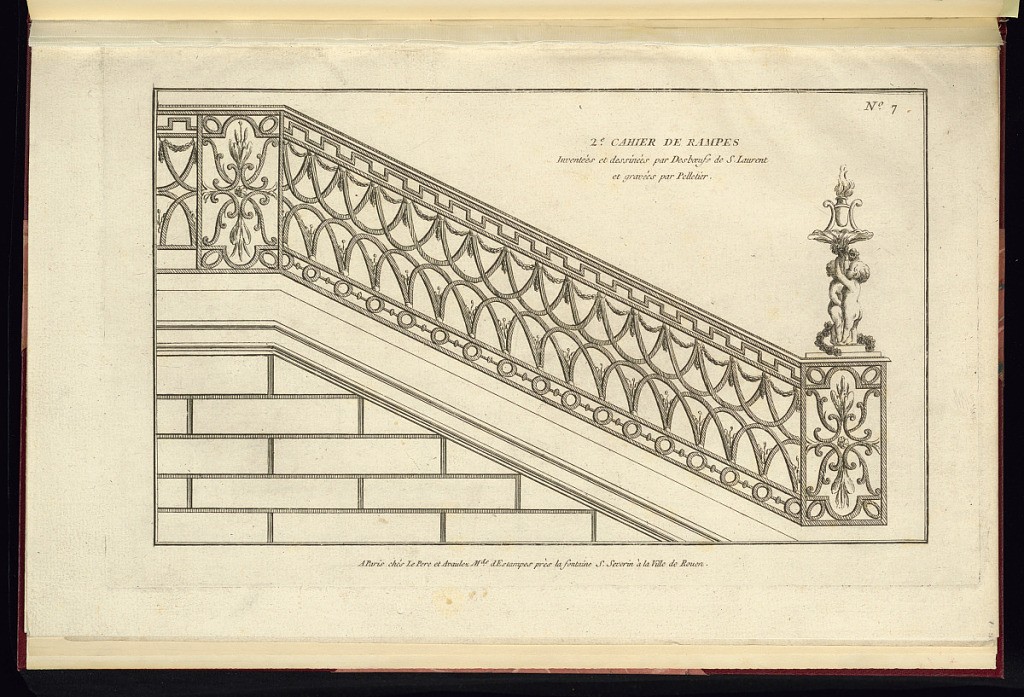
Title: Title Page and Design for a Staircase Balustrade
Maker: Laurent Desboeufs de Saint-Laurent, French, active 1763 – 1776
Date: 1772–77
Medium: Etching and engraving on paper
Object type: Print
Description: Title page and design for a wrought-iron staircase balustrade decorated with semi-circles, rosettes, fleurons, and festoons. The newel finial sculpture features two standing putti with a flaming vase above their heads and a garland of flowers. The title of the series is lettered in the upper right and the plate is numbered.